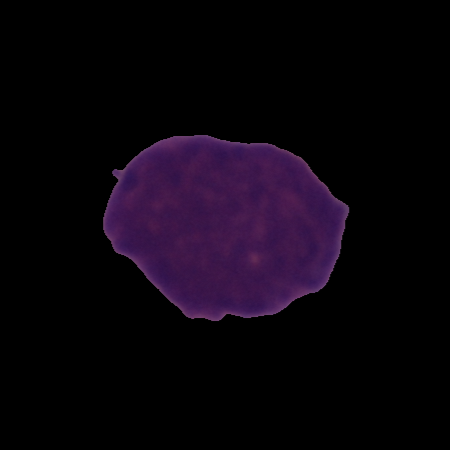
Label: cancer